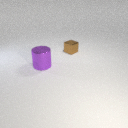
small brown metal cube to the right of large purple metal cylinder